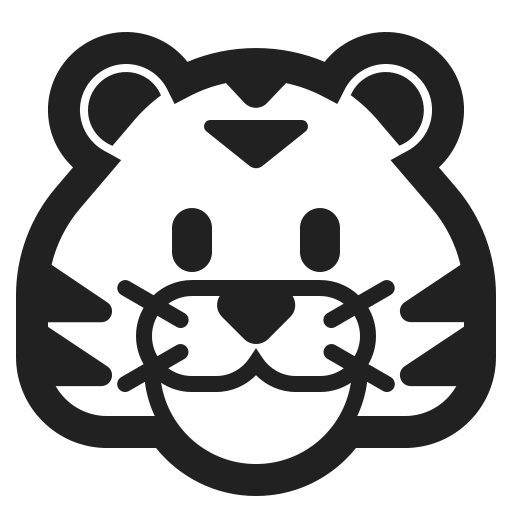
tiger face high contrast